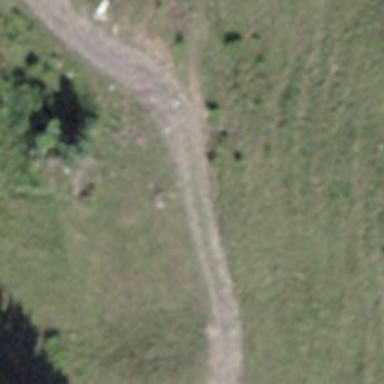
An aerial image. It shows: Track road with grade4 tracktype.